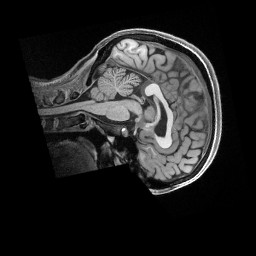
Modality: T1w
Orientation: sagittal
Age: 30
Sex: female
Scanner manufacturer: siemens
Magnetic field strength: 3 T
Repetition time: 2.5 s
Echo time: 0.00296 s